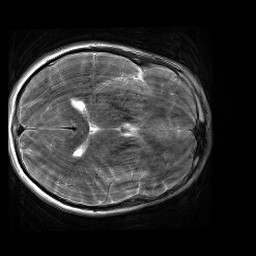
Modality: T2w
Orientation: axial
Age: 27
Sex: male
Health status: healthy
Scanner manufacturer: siemens
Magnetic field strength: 3 T
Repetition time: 4.01 s
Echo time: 0.116 s